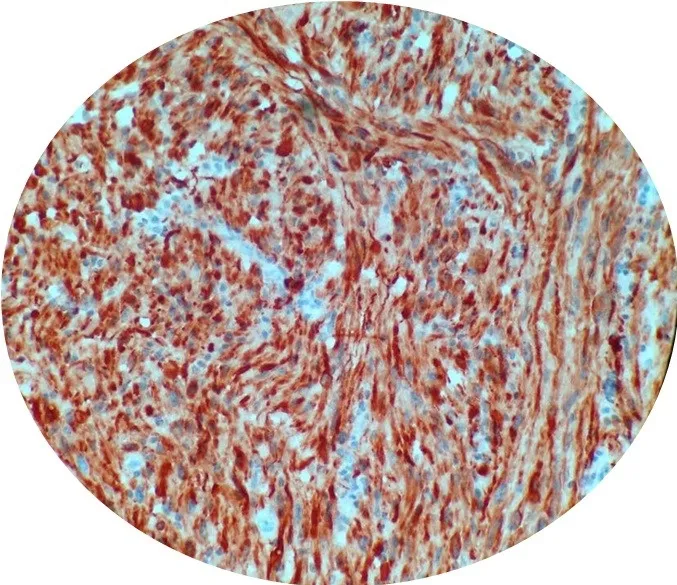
GFAP is strongly positive in the glial portion of the tumor, but negative in blood vessel and mesenchymal cells in the desmoplastic areas.
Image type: pathology (immunostaining)